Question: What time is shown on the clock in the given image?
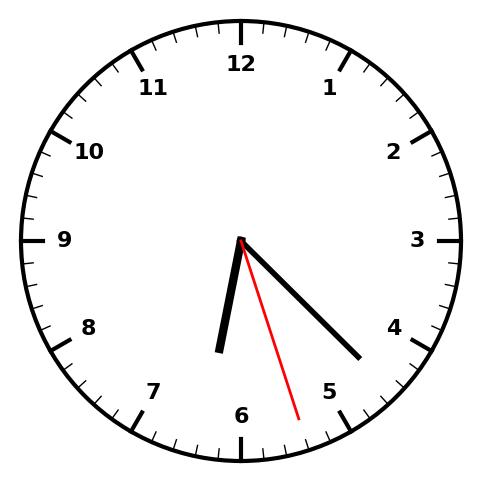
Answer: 06:22:27